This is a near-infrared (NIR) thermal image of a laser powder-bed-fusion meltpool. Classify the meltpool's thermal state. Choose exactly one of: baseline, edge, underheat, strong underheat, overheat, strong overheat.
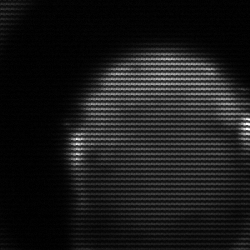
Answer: edge